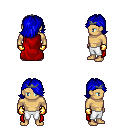
a pixel art fantasy rpg character, male body template, human, tanned skin, red cape, white pants, blue swoop hairstyle, iron tiara, gold gloves, four views (front, back, left, right), 2x2 character sprite sheet, small pixel art, hard edges, no anti-aliasing